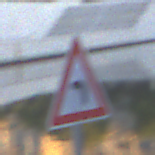
Verkehrszeichen: KurveLinks
Umgebung: Outdoor, Urban
Tageszeit: SunriseSunset
Wetter: Clear
Licht: Natural
Jahreszeit: NotSpecified
Kontrast: LowContrast